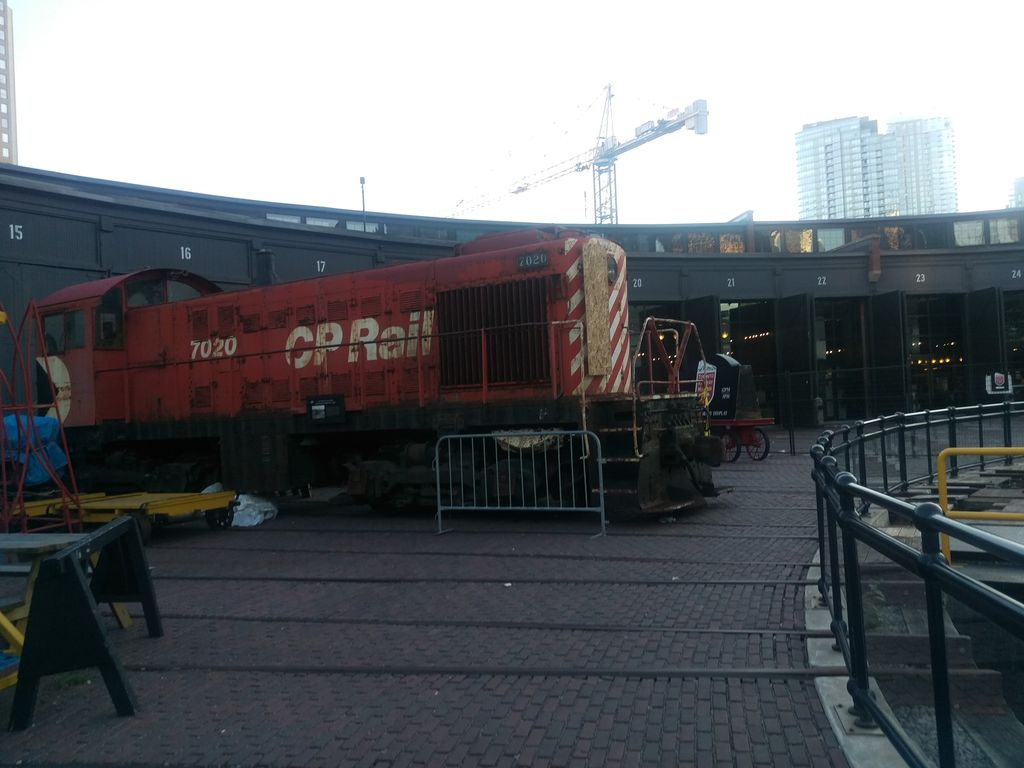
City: toronto